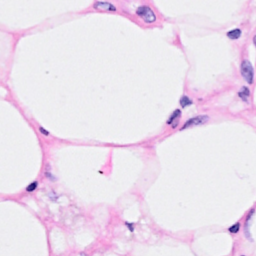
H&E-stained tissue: Breast